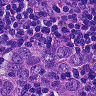
Metastatic tissue present: yes